Interaction volume radius: 10 \u00c5
Interaction volume height: 15 \u00c5
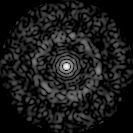
Disorder parameter: 0.8411